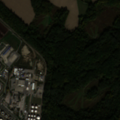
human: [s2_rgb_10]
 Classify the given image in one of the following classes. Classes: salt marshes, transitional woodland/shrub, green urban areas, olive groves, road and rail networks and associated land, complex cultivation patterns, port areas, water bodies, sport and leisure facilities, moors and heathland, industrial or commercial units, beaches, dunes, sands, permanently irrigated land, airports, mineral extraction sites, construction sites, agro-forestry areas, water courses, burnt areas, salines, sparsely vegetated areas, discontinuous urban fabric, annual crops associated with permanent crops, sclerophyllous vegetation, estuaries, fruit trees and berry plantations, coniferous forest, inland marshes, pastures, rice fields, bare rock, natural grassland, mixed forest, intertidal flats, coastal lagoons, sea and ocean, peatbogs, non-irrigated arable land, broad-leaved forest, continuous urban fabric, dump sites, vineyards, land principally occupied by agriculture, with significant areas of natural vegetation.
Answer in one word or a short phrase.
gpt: industrial or commercial units, non-irrigated arable land, land principally occupied by agriculture, with significant areas of natural vegetation, broad-leaved forest, water bodies